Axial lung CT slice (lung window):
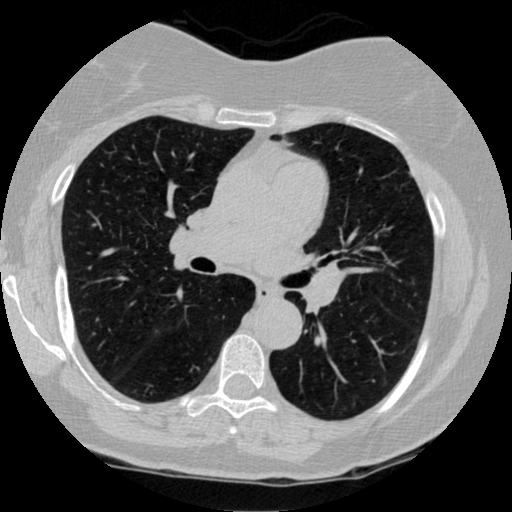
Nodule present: no